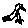
Label: bird